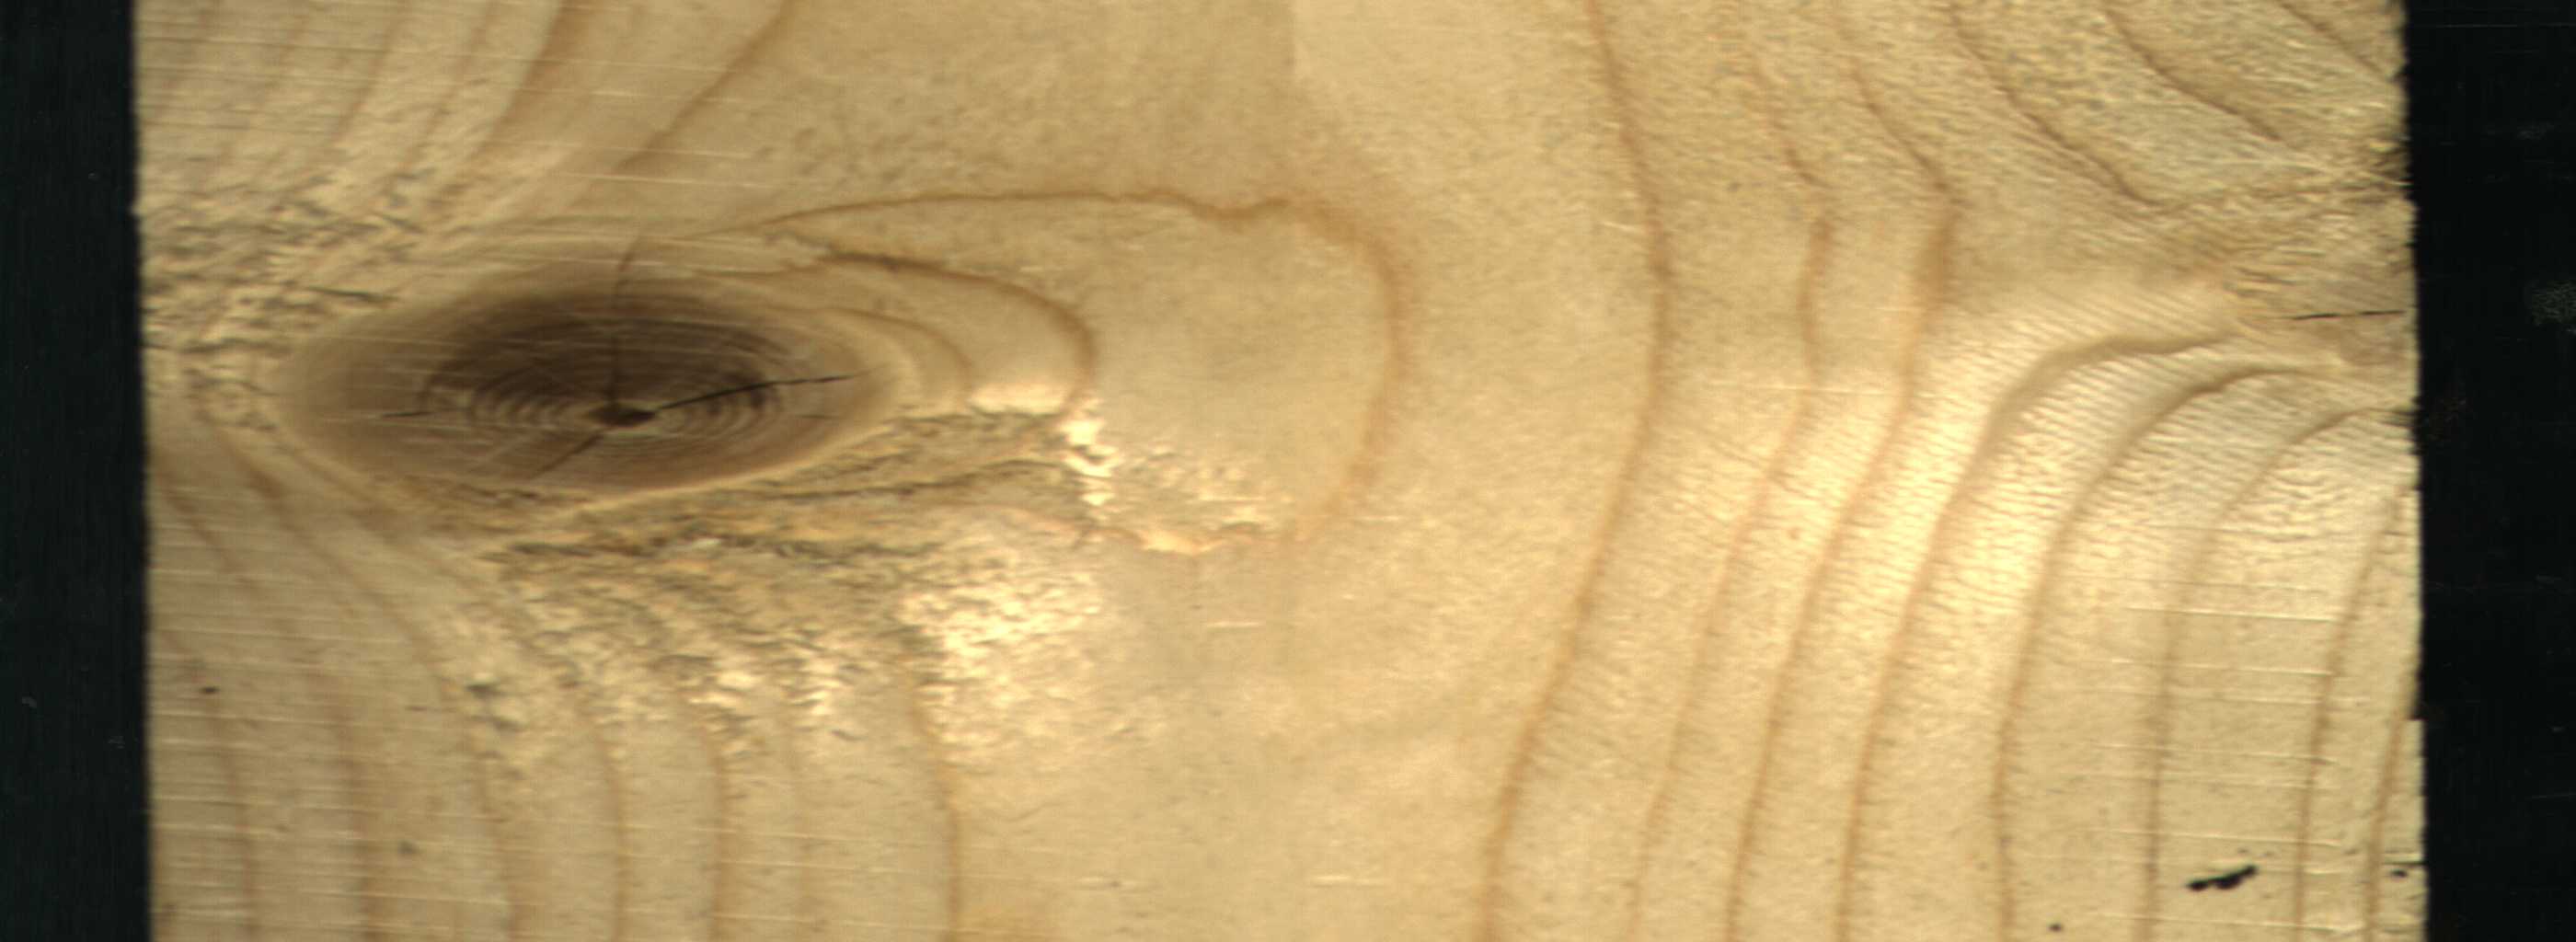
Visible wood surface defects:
knot_with_crack
Dead_Knot